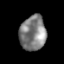
Tissue: lung
Cell type: Others
Senescence score: 0.2054
Nuclear area (px): 895
Mean DAPI intensity: 128.955